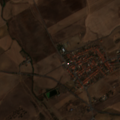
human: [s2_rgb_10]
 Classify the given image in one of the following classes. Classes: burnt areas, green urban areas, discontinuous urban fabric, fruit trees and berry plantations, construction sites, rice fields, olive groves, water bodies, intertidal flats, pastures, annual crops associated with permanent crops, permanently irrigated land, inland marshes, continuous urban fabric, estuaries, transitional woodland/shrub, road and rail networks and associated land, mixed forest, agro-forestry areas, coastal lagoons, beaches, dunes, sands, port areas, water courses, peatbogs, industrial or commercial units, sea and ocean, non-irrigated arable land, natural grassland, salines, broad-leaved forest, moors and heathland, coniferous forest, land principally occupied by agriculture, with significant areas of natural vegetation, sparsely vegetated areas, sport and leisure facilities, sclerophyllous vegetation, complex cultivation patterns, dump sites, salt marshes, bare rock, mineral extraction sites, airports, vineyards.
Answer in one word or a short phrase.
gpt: discontinuous urban fabric, non-irrigated arable land, complex cultivation patterns